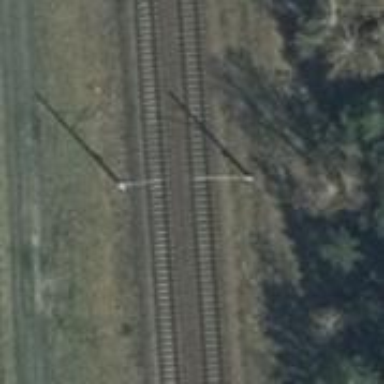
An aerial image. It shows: Railway milestone with catenary mast.